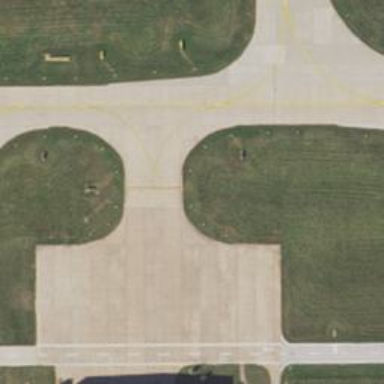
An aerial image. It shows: Image of taxiway at airport.